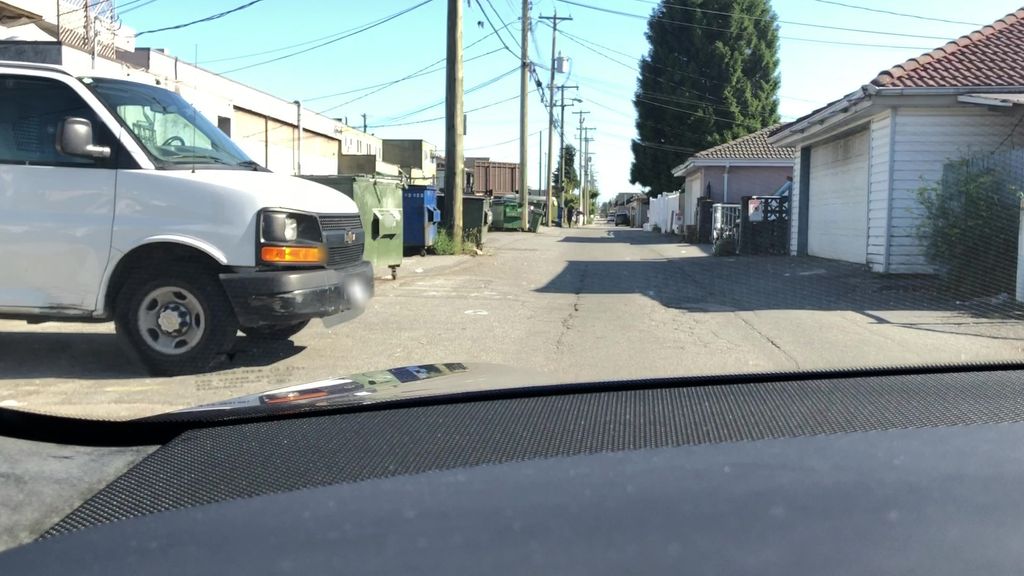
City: vancouver